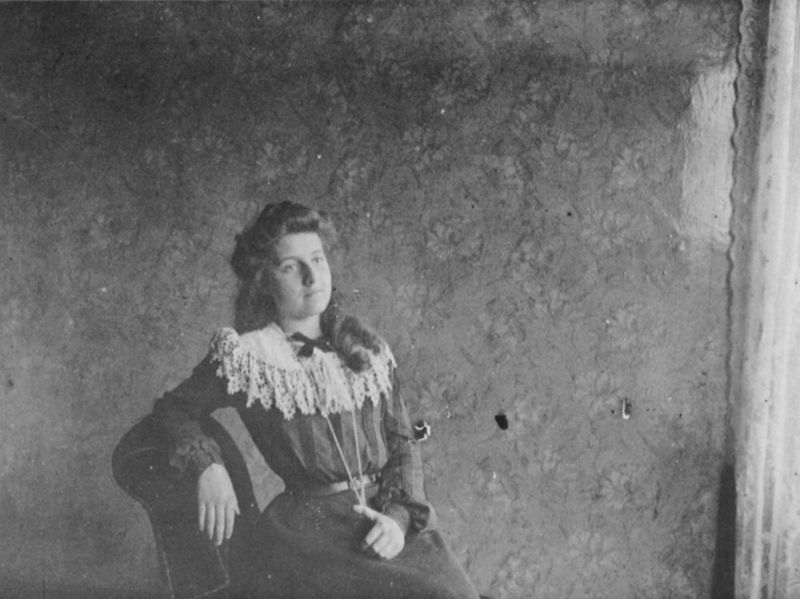
Titel: Odette
Künstler: Antoine Degas
Standort: Paris
Institution: Archive der Nationalen Bibliothek
Schlagwörter: dunkel, hand, kopf, schatten, weiß, mädchen, sitzen, blumen, daumen, fenster, finger, frau, frisur, grau, haar, hell, hintergrund, kleid, licht, mund, nase, raum, schwarz, stuhl, zimmer, blick, dame, gürtel, muster, rock, schleife, jung, wand, arm, augen, bluse, gesicht, kragen, mensch, rahmen, spitze, ärmel, bildnis, hände, innenraum, portrait, porträt, rückenlehne, vorhang, haare, interieur, lange haare, pose, sessel, sitzend, borte, locken, taille, armlehne, lehne, haltung, russland, kette, leer, mauer, rauh, rand, lehnen, gardine, tapete, stuhllehne, angelehnt, hochgesteckt, nachdenklich, rüschen, verträumt, ellenbogen, aufstützen, fliege, halskette, kokett, foto, fotografie, photographie, blumenmuster, schwarz-weiß, loch, löcher, photo, abwesend, schlips, aufgestützt, spitzenkragen, vorhand, korkenzieherlocken, photografie, mine, schleige, stizen, schnuck, gelockt, lange ärmel, schwar weiß, spitzenkregen, stuhlschleife, llocken, eingehängt, fotofotografie, #stoff, offene haare nach hinten gekämmt, dunkles kleid, licht von rechts oben, daumen in kette, hj, weibliche person, halbpotrait, duamen